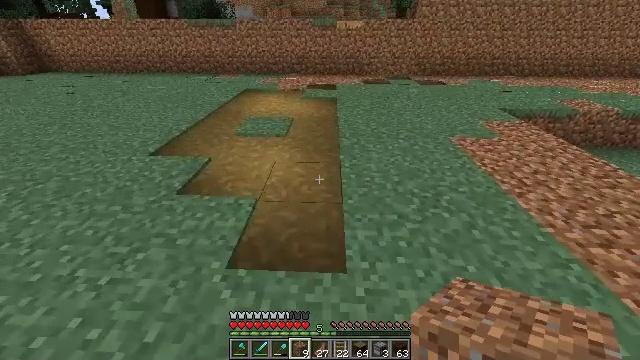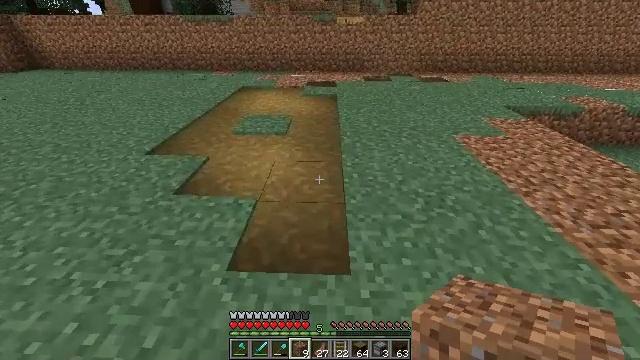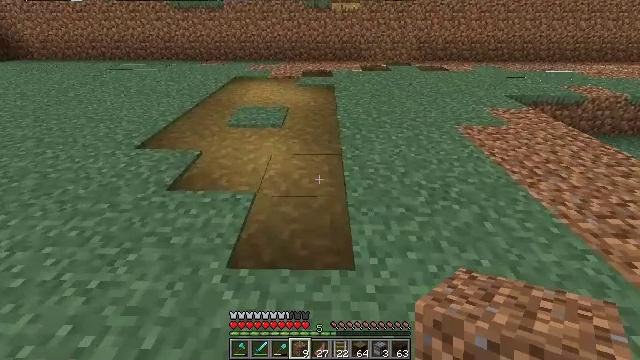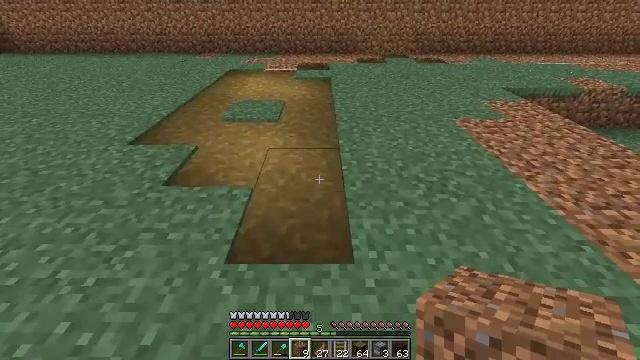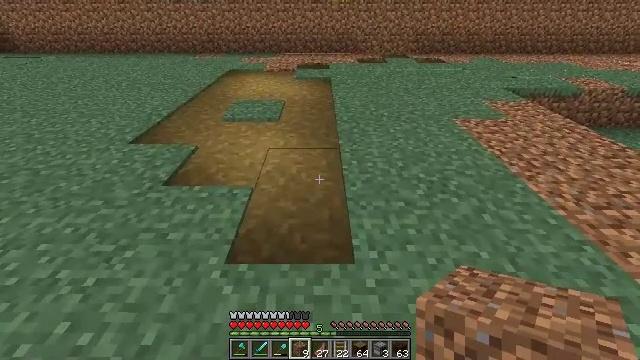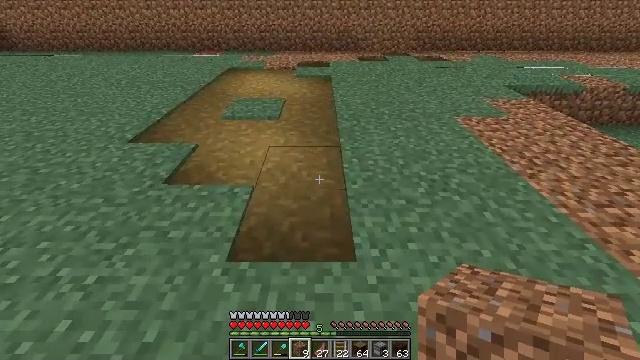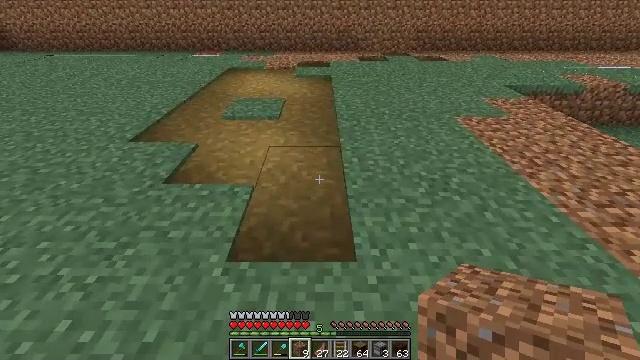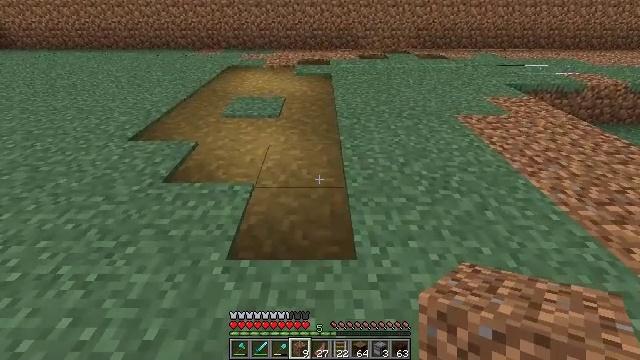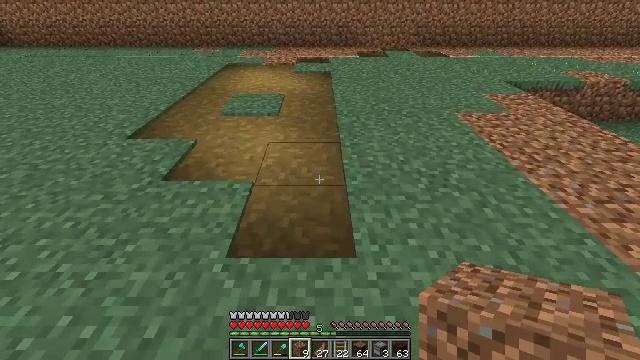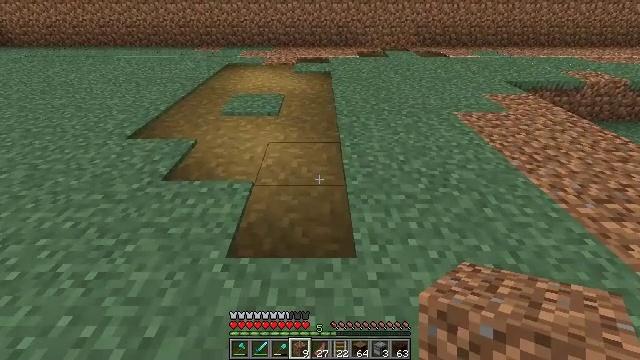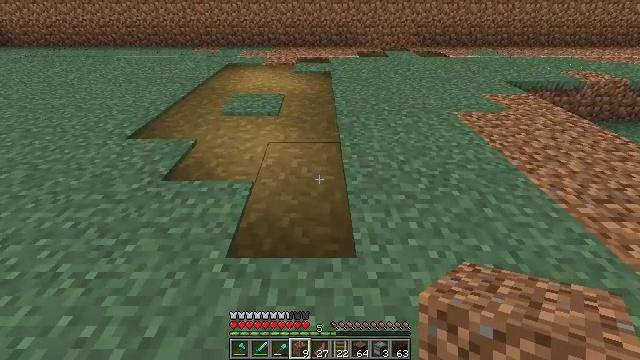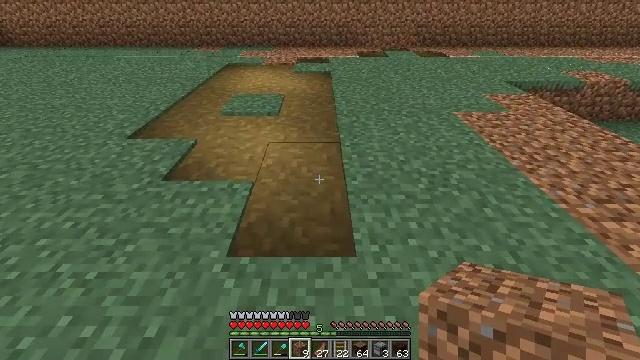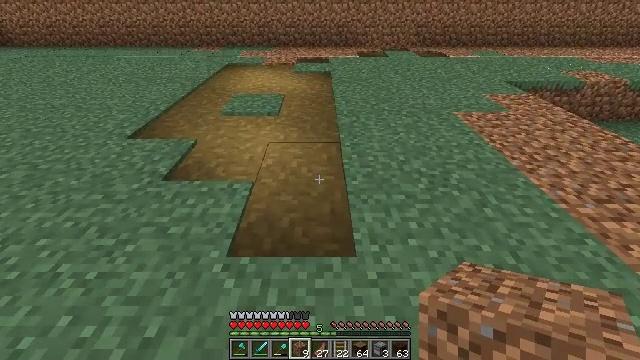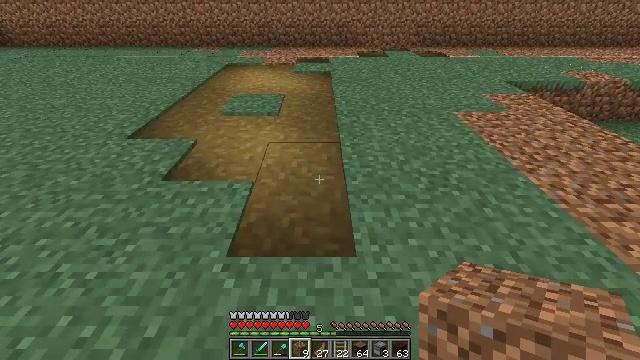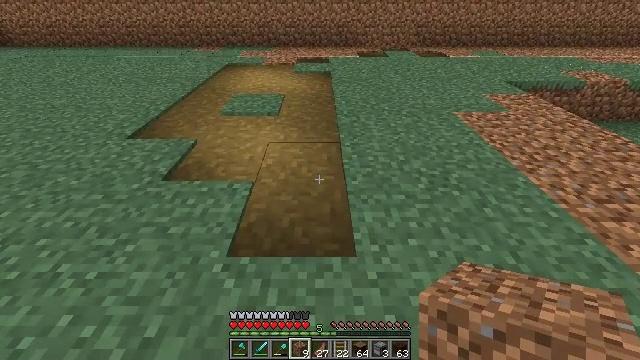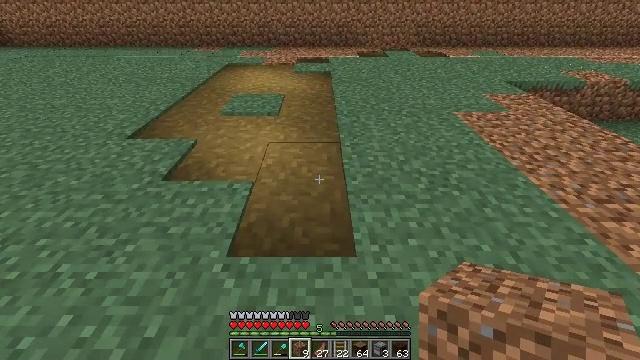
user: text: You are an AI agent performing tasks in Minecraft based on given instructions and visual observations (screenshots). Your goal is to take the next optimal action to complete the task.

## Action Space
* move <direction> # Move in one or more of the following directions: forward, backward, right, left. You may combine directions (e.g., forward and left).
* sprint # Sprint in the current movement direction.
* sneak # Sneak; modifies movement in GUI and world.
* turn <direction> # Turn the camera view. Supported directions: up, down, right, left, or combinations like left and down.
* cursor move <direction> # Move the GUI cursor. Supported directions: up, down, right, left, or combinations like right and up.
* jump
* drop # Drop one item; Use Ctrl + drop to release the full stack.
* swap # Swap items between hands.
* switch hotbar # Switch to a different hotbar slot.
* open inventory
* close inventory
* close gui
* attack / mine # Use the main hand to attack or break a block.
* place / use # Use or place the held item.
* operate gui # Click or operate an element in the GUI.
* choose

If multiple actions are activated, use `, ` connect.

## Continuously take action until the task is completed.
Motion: motion action
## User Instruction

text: Mine the grass path to create a new path.
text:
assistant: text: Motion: no_op
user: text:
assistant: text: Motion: turn right and down
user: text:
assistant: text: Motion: turn down
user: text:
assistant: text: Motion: no_op
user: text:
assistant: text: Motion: no_op
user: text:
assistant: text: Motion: no_op
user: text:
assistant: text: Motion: no_op
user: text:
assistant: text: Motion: no_op
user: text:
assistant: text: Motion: no_op
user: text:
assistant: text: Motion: no_op
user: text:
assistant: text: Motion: no_op
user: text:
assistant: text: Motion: no_op
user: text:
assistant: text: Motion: no_op
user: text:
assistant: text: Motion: no_op
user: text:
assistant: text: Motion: no_op
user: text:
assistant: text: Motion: no_op
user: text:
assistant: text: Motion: no_op
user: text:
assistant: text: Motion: no_op
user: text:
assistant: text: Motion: no_op
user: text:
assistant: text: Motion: no_op
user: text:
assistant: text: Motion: no_op
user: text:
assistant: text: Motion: no_op
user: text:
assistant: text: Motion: no_op
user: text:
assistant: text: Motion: turn down
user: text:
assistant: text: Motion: turn down
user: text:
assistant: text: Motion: turn down
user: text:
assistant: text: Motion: no_op
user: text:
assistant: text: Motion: no_op
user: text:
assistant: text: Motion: turn left and down
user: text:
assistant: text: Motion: turn left and down